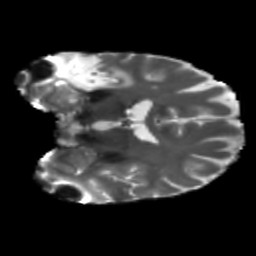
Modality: T2w
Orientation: coronal
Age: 47
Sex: male
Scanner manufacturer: siemens
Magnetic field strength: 3 T
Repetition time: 5.25 s
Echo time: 0.08 s